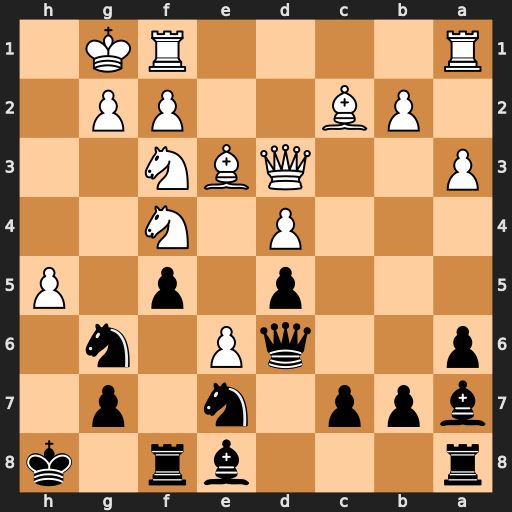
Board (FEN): r3br1k/bpp1n1p1/p2qP1n1/3p1p1P/3P1N2/P2QBN2/1PB2PP1/R4RK1
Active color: b
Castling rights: -
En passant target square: -
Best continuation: Nxf4 Bxf4 Qxf4